Question: I feel silly asking but cannot find it anywhere.

What is this, can it be implemented in java or is it just a jtextarea with 2 buttons?
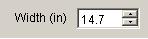
Answer: This is a 'JSpinner'. Learn more at <URL>